Когда мы толкаем наполовину пустую бутылку с водой по плоскости, колебания жидкости внутри нее вызывают резкое дерганное движение системы. В данной задаче мы изучим данный процесс и построим теорию, объясняющую данное явление. Для первичного ознакомления приведем результаты эксперимента, в котором мы толкнем бутылку с водой, и посмотрим, как зависит ее положение от времени. Во всех экспериментах в течение задачи будет использоваться одна и таже бутылка, поэтому ее параметры данные в одной части можно использовать в другой.
Часть А. Кинематика воды в бутылке В первую очередь рассмотрим, как вода бултыхается внутри цилиндрического сосуда. Для экспериментального изучечния закрепим бутылку радиуса $R=5.0~\text{см}$ на горизотальной оси и путем небольших поступательных колебаний оси создадим колебания уровня воды, а затем подождем, пока система не перейдет в некоторое достаточно устойчивое стационарное состояние колебаний жидкости внутри сосуда. Чтобы измерить скорость потока жидкости, наполним ее полистроловыми шариками (плотность $1.06~\text{г}/\text{см}^3$, диаметр $0.7~\text{мм}$) и сфотографируем стационарное состояние системы камерой с выдержкой (выдержка — интервал времени, в течение которого свет попадает на участок светочувствительного материала или светочувствительной матрицы) $T_\text{e}=1/10~\text{с}$, это время меньше полупериода колебаний воды в сосуде.  Момент импульса воды относительно оси бутылки связан с угловой скоростью поворота плоскости воды $\dot{\theta}$ и характеристиками системы через некоторый безразмерный коэффициент $\alpha$: \[ L_\text{w} = \alpha \cdot \pi \rho R^4 L \dot{\theta}, \] где $\rho$ — плотность воды, $R$ — радиус бутылки, $L$ — ее длина.
Чему равно теоретическое значение $\alpha_\text{solid}$, если заменить воду на твердое тело постоянной плотности совпадающей с плотностью воды?
Определите коэффициент $\alpha$ в проведенном эксперименте. Точки, в которой Вы измеряете скорость задавайте парой чисел в полярных координат с центром в оси бутылки $r, \varphi$.
Постройте график характеризующий Ваши измерения в координатах $r/R$ vs $\varphi/\pi$.
Сравните полученный $\alpha$ с теоретической оценкой: \[ \alpha_\text{theory} = \frac{4}{\pi^2} - \frac{1}{4}, \] \[ \alpha_\text{theory} = \frac{4}{\pi^2} - \frac{1}{4}, \] \[ \alpha_\text{theory} = \frac{4}{\pi^2} - \frac{1}{4}, \] полученной в XIX веке лордом Рэлейем. Теперь будем измерять, как угол $\theta$ зависит от времени при стационарных колебаниях. Далее применим преобразование Фурье к полученой зависимости $\theta(t)$, т.е. получим спектральную характеристику свободных колебаний жидкости внутри бутылки. Расстояние от центра масс полуцилиндра до его оси обозначьте за $a$.
По данным представленным на риснуке оцените собтсвенную частоту колебаний системы $\omega_0$ и ее добротность $1/\zeta$.
Часть B. Динамика системы В прошлой части мы пришли к тому, что колебания воды в бутылки с допустимой точностью можно аппроксимировать колебаниями твердого тела полуцилиндрической формы с моментом инерции $I_0 = \alpha \cdot \pi \rho R^4 L$ и массой $m=\dfrac{\pi}{2} \rho R^2 L$ вокруг его оси. Таким образом бутылку с водой можно представить, как систему из колец суммарной массы $M$ и соосного им полуцилиндра. Причем кольца массы $M$ катятся без проскальзывания по плоскости, а полуцилиндр подвешен за ось колец и не взаимодействует с плоскостью.  Вся система может двигаться вдоль горизонтальной оси $x$ перпендикулярной оси вращения системы. Параметрами нашей системы будет пара переменных $x$ и $\theta$, поэтому все уравнения в ответах пишите в терминах этих переменных и их производных по времени, например $\ddot{x}$.
Оцените $\alpha$ из спектральной характеристики колебаний.
Запишите II закон Ньютона для всей системы системы и уравнение вращательного движения для колец.
Получите из уравнений предыдущего пункта уравнение, в котором есть только константы, параметры нашей системы и их производные.
Запишите уравнение динамики вращательного движения для полуцилиндра, как дифференциальное уравнение второго порядка.
Найдите угловую частоту колебаний системы $\Omega$. Запишите решений полученной системы из двух уравнений, которое описывает то, как бутыка катиться рывками по плоскости. Для подтверждения данной теории проведем следующий эксперимент. Разгоним поступательно систему до скорости $v_0$ и столкнем ее со стенкой. В нашем случае масса воды $m=2.780~\text{кг}$, $M=0.910~\text{кг}$, $L=70~\text{см}$. Так как масса воды в несколько раз больше массы бутылки, будем считать, что $\eta$ кинетической энергии перед ударом переходит в энергию колебаний, а остальная рассеивается. Ниже представлена схема, как это происходит.
Пусть амплитуда колебаний скорости бутылки $\gamma v_0$ после отскока от стенки. Выразите $\gamma$ через известные велечины и $\eta$. Далее приведены результаты измерения $\dot{x}/v_0$ vs $t$.
Постройте график $\dot{x}/v_0$ vs $t$.
Найдите экспериментальное значение $\Omega$, сравните его с теоретически.
Найдите значение $\eta$.
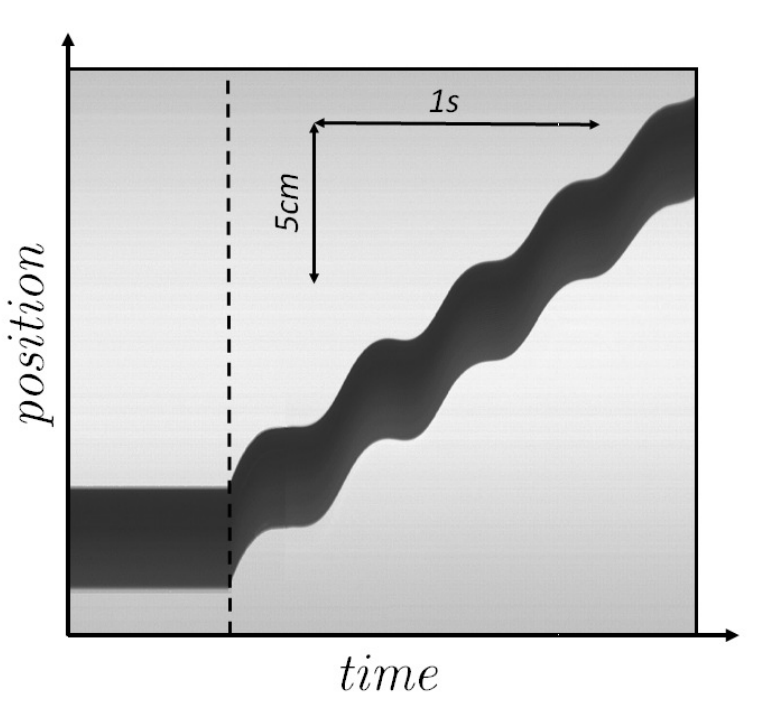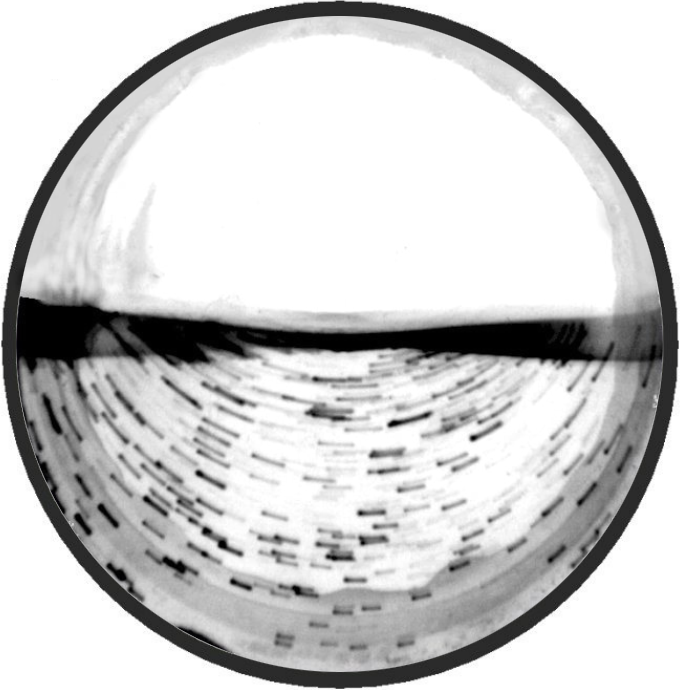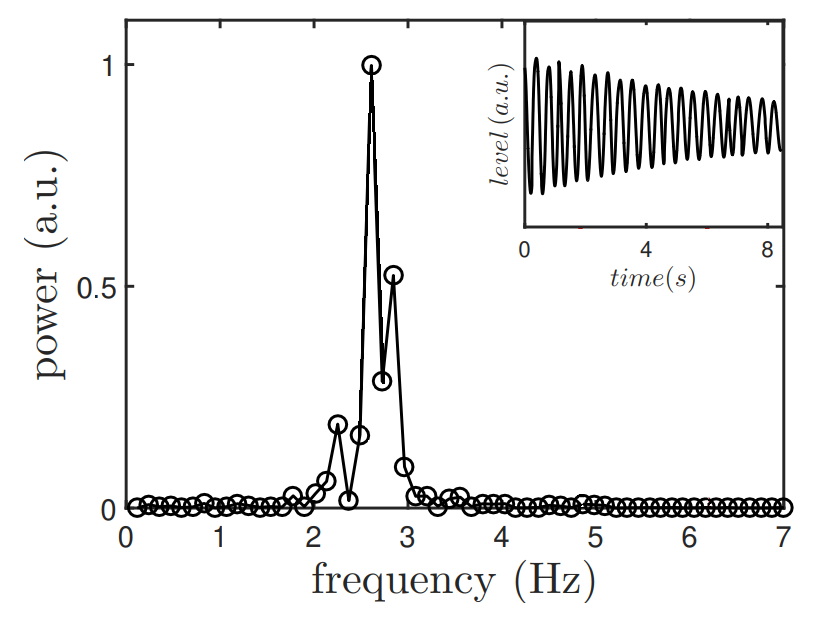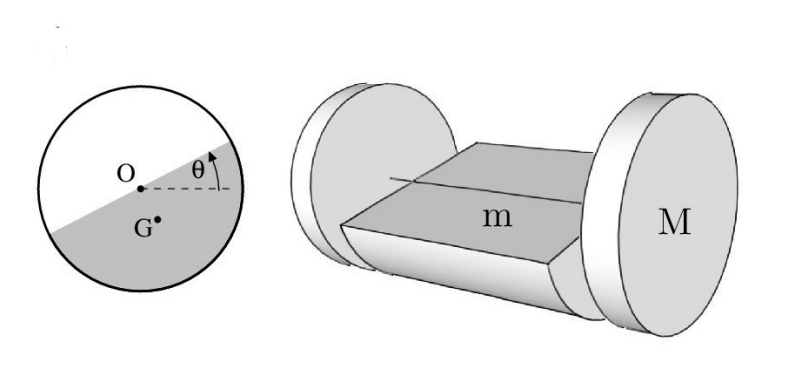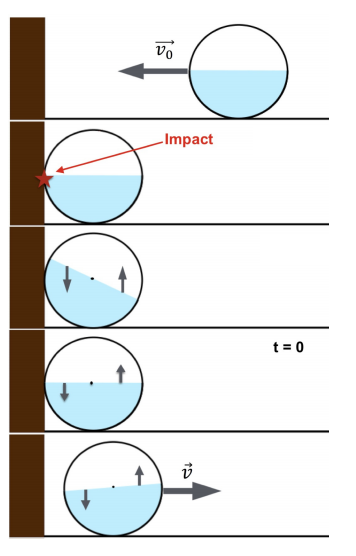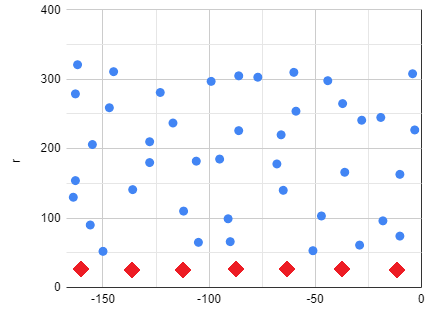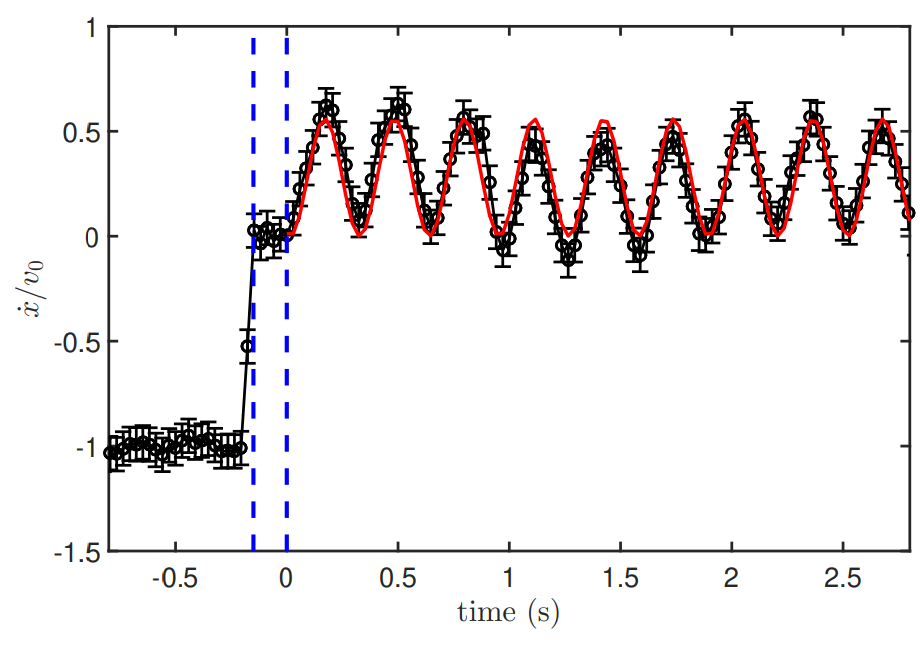
Чему равно теоретическое значение $\alpha_\text{solid}$, если заменить воду на твердое тело постоянной плотности совпадающей с плотностью воды?
Решение: \[ \alpha = \frac{1}{4} \] $1/2$ от того, что только половина бутылки заполнена и $1/2$ от того, что тело равномерной плотности.

Определите коэффициент $\alpha$ в проведенном эксперименте. Точки, в которой Вы измеряете скорость задавайте парой чисел в полярных координат с центром в оси бутылки $r, \varphi$.
Решение: \[ L = I \dot{\theta} = \int \int \rho H r^2 v_\tau \cdot dr \cdot d\varphi = \int \int \rho H R^3 \frac{r^3}{R^3} \dot{\theta} \frac{v_\tau}{v_0} \cdot dr \cdot d\varphi, \] где $r$ — растояние от центра бутылки до трека, $\varphi$ — угол между горизонаталью и радиус-вектором начала трека, $R$ — радиус бутылки, $v_\tau$ — тангенциальная составляющая скорости жидкости, $v_0$ — скорость поверхности жидкости около края бутылки. Тогда \[ L = \pi \rho L R^2 \dot{\theta} \int \int \frac{r^3}{R^3} \frac{v_\tau}{v_0} \cdot d\frac{r}{R} \cdot d\frac{\varphi}{\pi} \] Таким образом: \[ \alpha = \left\langle \frac{r^3}{R^3} \cdot \frac{v_\tau}{v_0} \right\rangle, \] при условии, что точки равномерно распределены по плоскости $(r, \varphi)$.  В итоге мы получили $\alpha = 0.17$, теоретическое значение $\alpha_\text{theory} = 0.16$. Если при численном интегрировании 2-мерной функции не было проверено распределение точек, то значение $\alpha$ обычно завышается. Например, если не учесть точки при $r/R \approx 0.1-0.2$, то $\alpha$ получается около $0.25$.

Постройте график характеризующий Ваши измерения в координатах $r/R$ vs $\varphi/\pi$.

Сравните полученный $\alpha$ с теоретической оценкой:  \[ \alpha_\text{theory} = \frac{4}{\pi^2} - \frac{1}{4},  \]  полученной в XIX веке лордом Рэлейем.

По данным представленным на риснуке оцените собтсвенную частоту колебаний системы $\omega_0$ и ее добротность $1/\zeta$.
Решение: \[ \omega_0 = 2\pi \cdot 2.8 ~\text{Гц} = 18~1/\text{с}, \quad 1/\zeta = 1/22 \]

Оцените $\alpha$ из спектральной характеристики колебаний.
Решение: Угловая частота колебаний физического маятника: \[ \omega_0^2 = \frac{mga}{I}, \] где $a$ — расстояние от центра масс до точки подвеса, $I$ — момент инерции. Для полукруга $a = \dfrac{4}{3\pi} R$, соотвественно тогда \[ \omega_0 = 1.2 \sqrt{g/R} = \sqrt{\frac{2}{3\pi \alpha}} \sqrt{g/R}, \] откуда $\alpha = 0.18$.

Запишите II закон Ньютона для всей системы системы и уравнение вращательного движения для колец.
Решение: \[ \begin{cases} M \ddot{x} + m \ddot{x} + ma \ddot{\theta} = F \\ MR \ddot{x} = -FR \end{cases} \quad \Rightarrow \quad 2 M \ddot{x} + m \left( \ddot{x} + a \ddot{\theta} \right) = 0 \]

Получите из уравнений предыдущего пункта уравнение, в котором есть только константы, параметры нашей системы и их производные.

Запишите уравнение динамики вращательного движения для полуцилиндра, как дифференциальное уравнение второго порядка.
Решение: \[ I_0 \ddot{\theta} = -mga^2 \theta - ma \ddot{x} \]

Найдите угловую частоту колебаний системы $\Omega$. Запишите решений полученной системы из двух уравнений, которое описывает то, как бутыка катиться рывками по плоскости.
Решение: \[ 1/\Omega^2 = \frac{a}{g} \left( \frac{I_0}{ma^2} - \frac{m}{2M+m}\right) \] \[ \begin{cases} \theta = A \sin\left( \Omega t + \phi_0\right) \\ x = -A \dfrac{ma}{2M + m} \sin \left( \Omega t + \phi_0\right)+ B t \end{cases} \]

Пусть амплитуда колебаний скорости бутылки $\gamma v_0$ после отскока от стенки. Выразите $\gamma$ через известные велечины и $\eta$.
Решение: \[ I_0 \frac{\dot{\theta}_0}{2} = \left( m + M \right) \frac{v_0^2}{2} \] \[ \gamma = \frac{ma}{2M+m}\sqrt{\eta \frac{m+M}{I_0}}=\frac{4}{3\pi} \cdot \frac{m}{2M+m} \sqrt{\eta} \sqrt{\frac{m+M}{2\alpha m}} \]

Постройте график $\dot{x}/v_0$ vs $t$.

Найдите экспериментальное значение $\Omega$, сравните его с теоретически.
Решение: \[ \Omega_\text{theory} = 19.8~1/\text{с} \quad \Omega = 20.1~1/\text{с} \]

Найдите значение $\eta$.
Решение: \[ \eta = 71\% \]
Темы:
PE, Механика, Колебания, 2021, Сборы XY, Y, Физический маятник